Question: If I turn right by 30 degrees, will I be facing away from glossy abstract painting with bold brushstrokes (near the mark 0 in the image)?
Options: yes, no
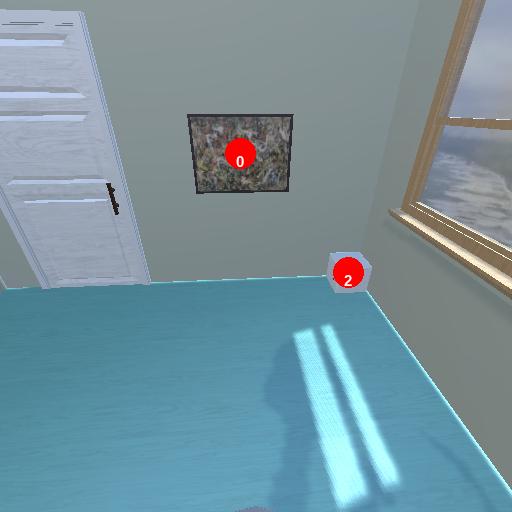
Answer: yes